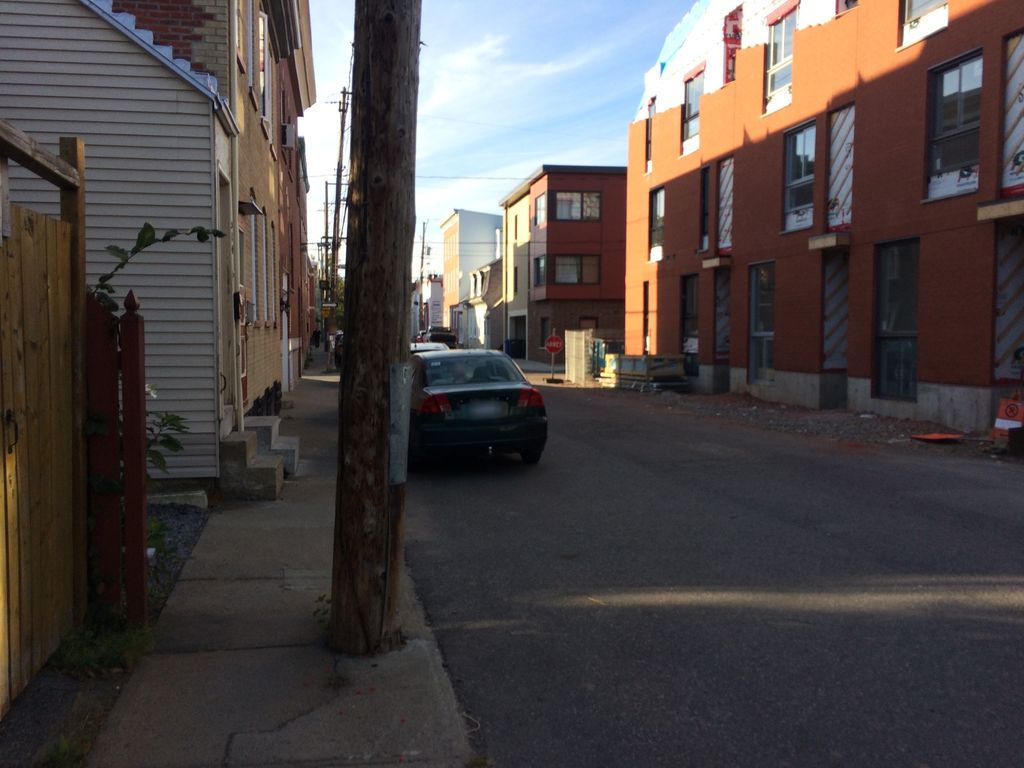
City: quebec_city